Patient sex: M
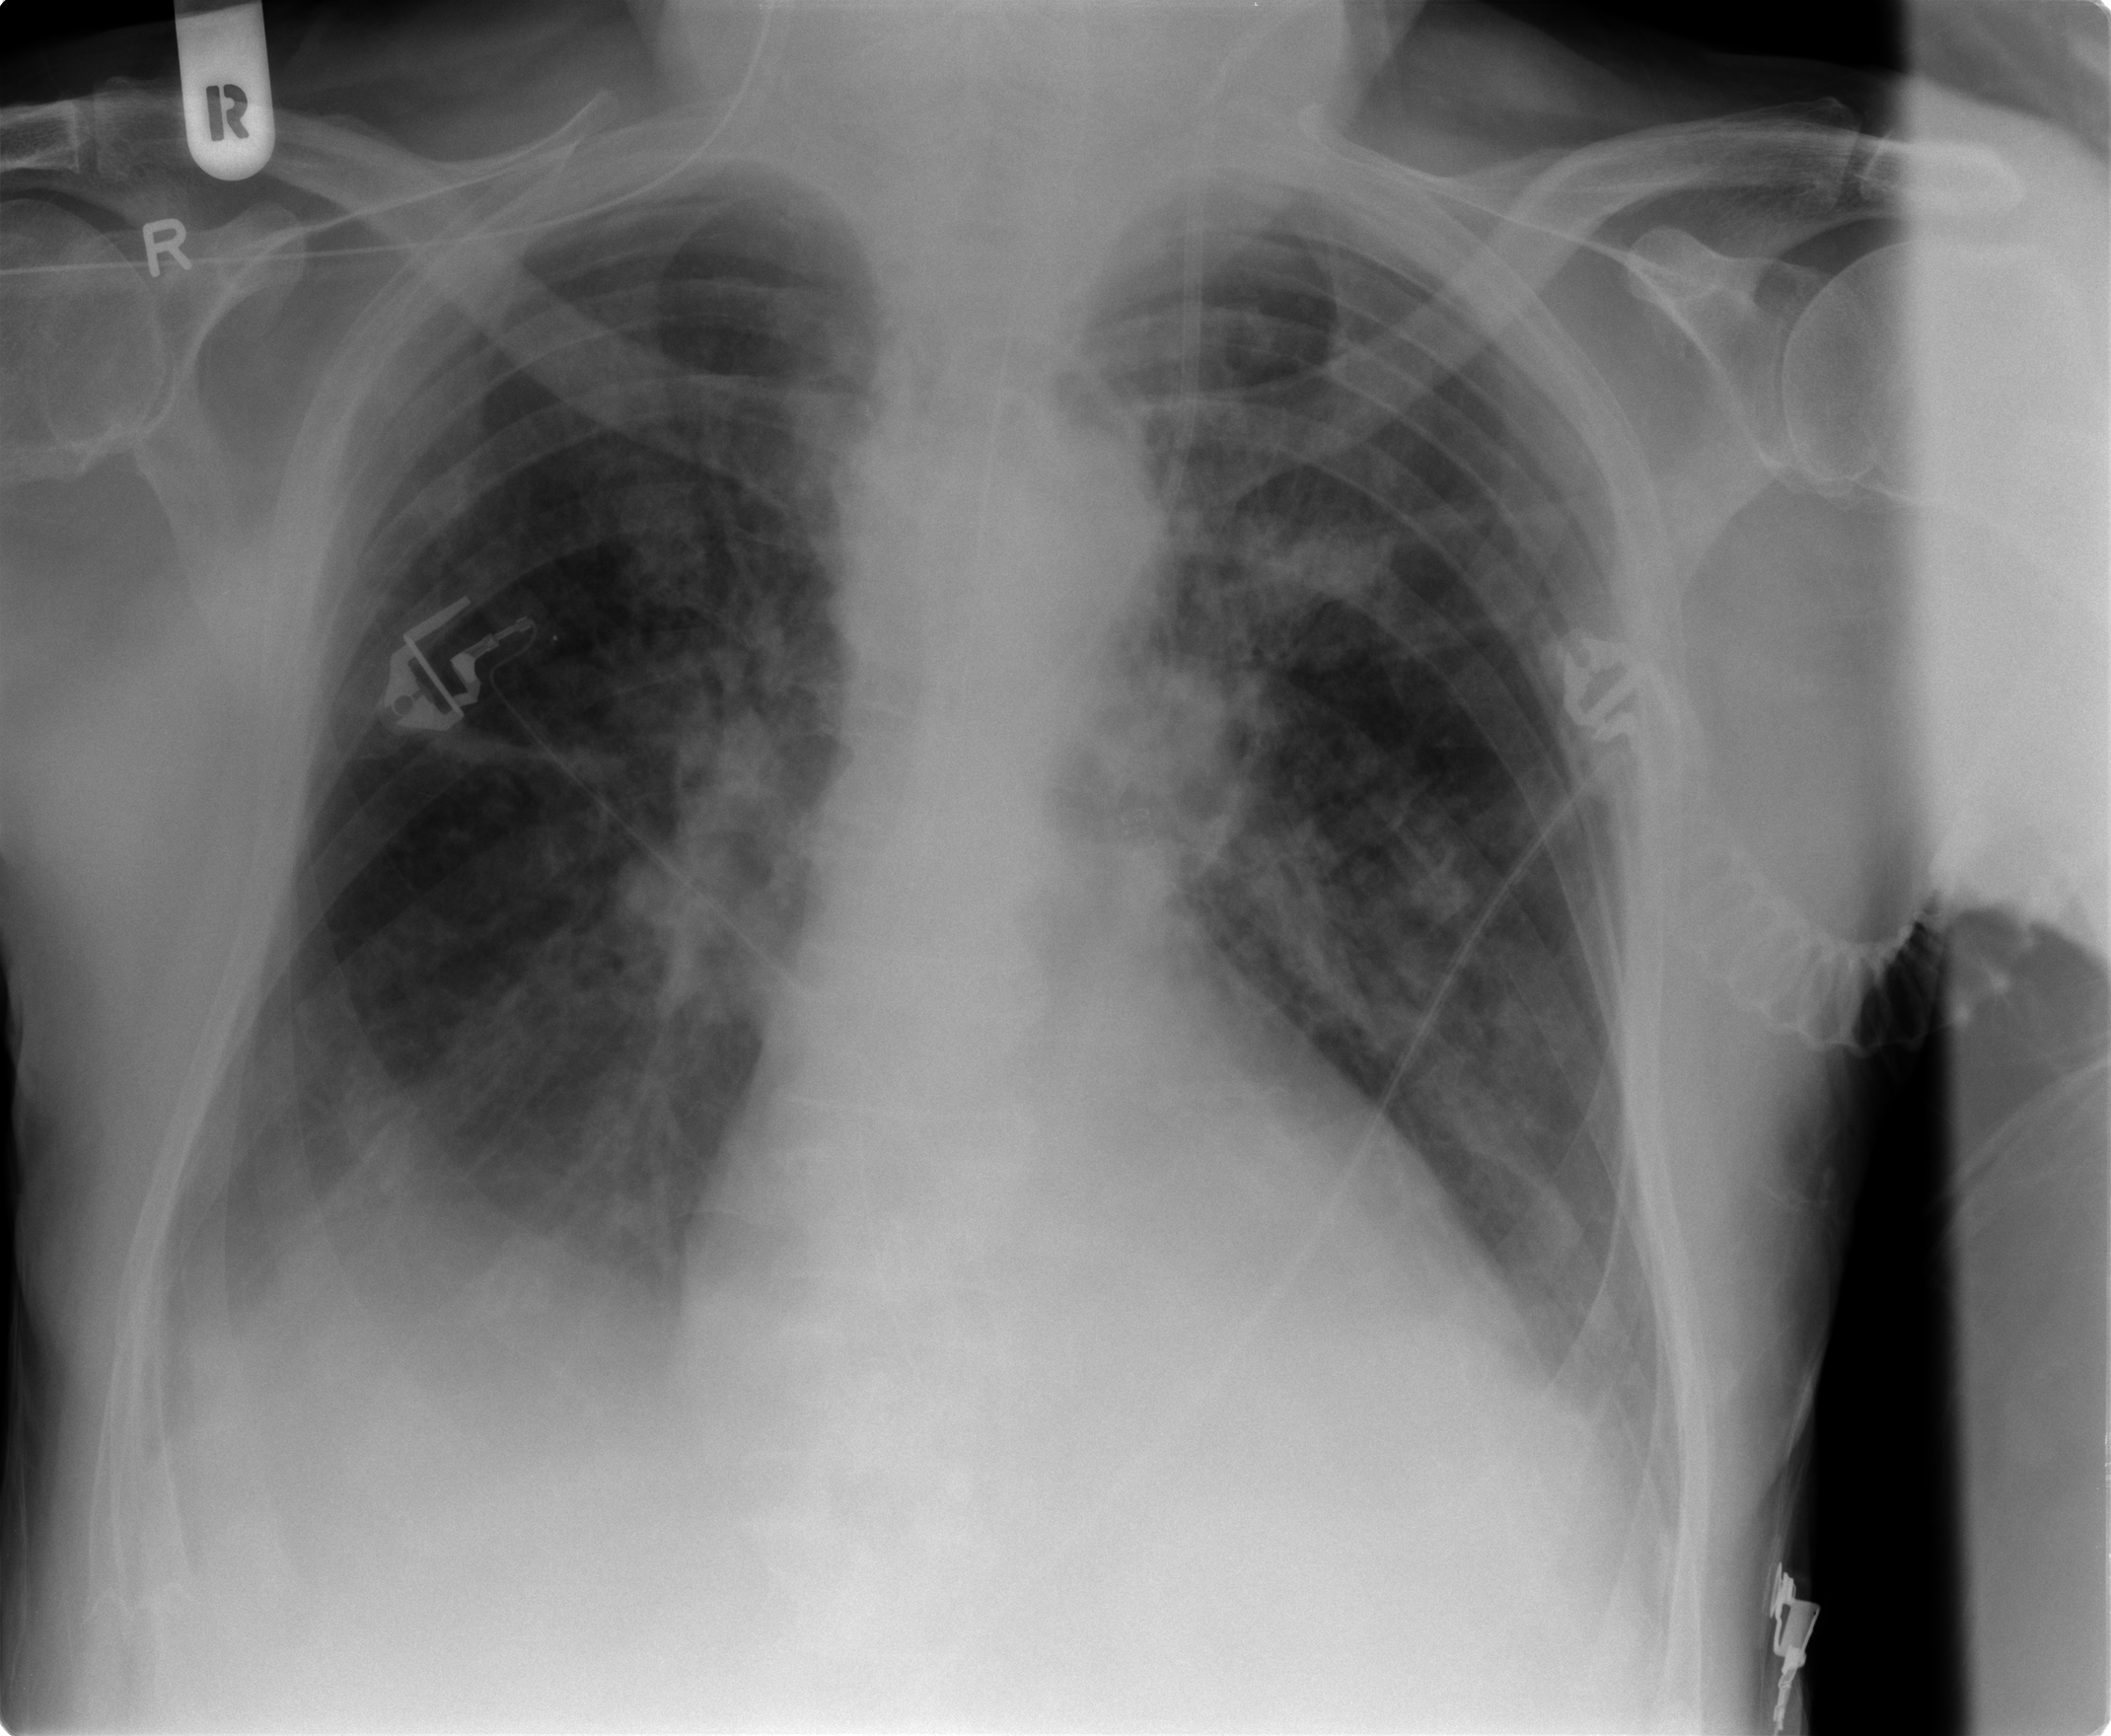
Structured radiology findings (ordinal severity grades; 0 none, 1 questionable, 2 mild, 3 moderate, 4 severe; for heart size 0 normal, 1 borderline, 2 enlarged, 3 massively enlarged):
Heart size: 1
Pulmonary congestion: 1
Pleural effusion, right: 2
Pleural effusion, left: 1
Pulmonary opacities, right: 3
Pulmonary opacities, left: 3
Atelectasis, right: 3
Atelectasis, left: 2